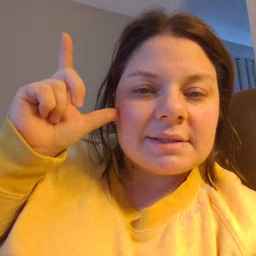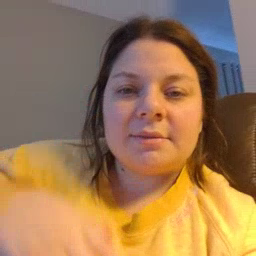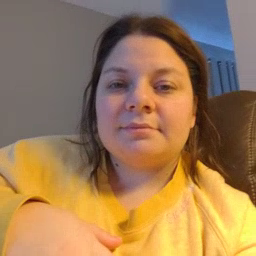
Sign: listen